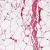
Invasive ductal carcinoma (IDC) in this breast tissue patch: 0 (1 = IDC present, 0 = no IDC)